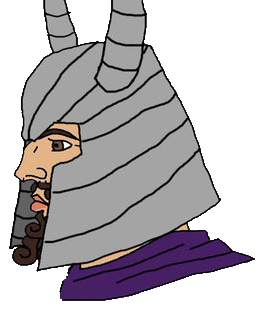
Label: 4_Yes_Chad